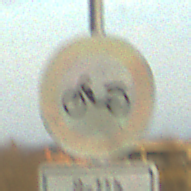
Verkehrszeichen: VerbotMofas
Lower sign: ZeitangabenOhneBeschraenkungAufWochentage2
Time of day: SunriseSunset
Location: Outdoor (Nature)
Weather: PartlyCloudy
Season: NotSpecified
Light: Natural